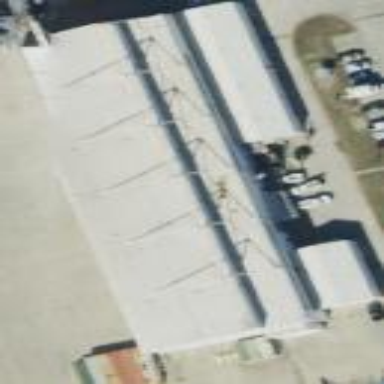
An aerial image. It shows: Hangar at the airport.